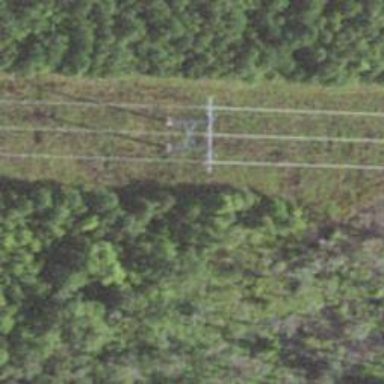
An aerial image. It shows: Power tower.